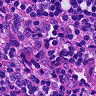
Metastatic tissue present: no